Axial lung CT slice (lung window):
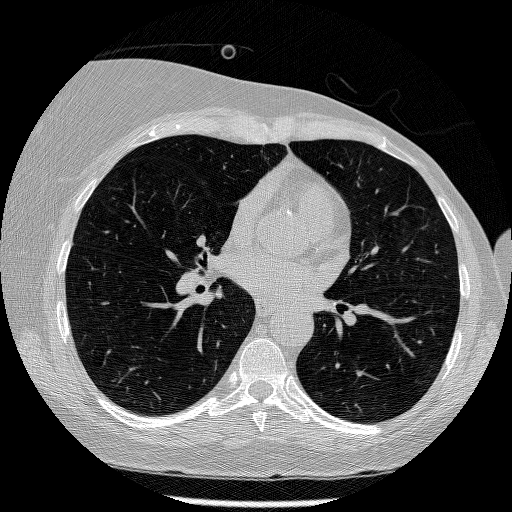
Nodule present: no